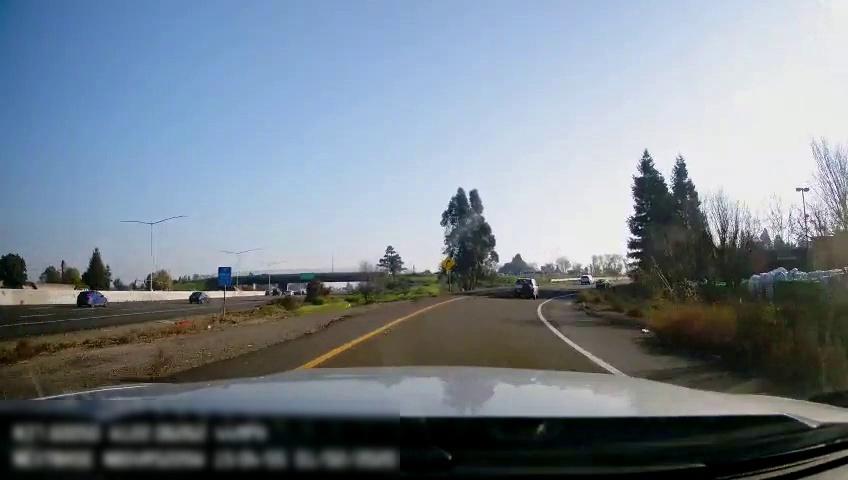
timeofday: Day
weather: Sunny
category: Drivable Space
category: Drivable Space
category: Vehicles | Car
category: Vehicles | SUV
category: Vehicles | SUV
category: Vehicles | Car
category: Vehicles | SUV
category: Lanes | Current Lane
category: Lanes | Alternate Lane
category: Lanes | Alternate Lane
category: Lanes | Alternate Lane
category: Traffic | Signs
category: Traffic | Signs